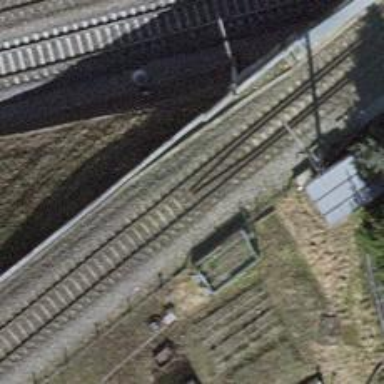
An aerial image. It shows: Bridge over railway with electrified contact lines.